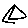
Label: triangle